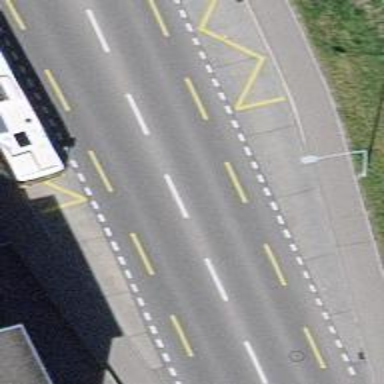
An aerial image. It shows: Bus stop with designated stop position for public transport.